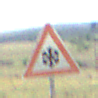
Verkehrszeichen: SchneeOderEisglaette
Umgebung: Outdoor, Nature
Tageszeit: Midday
Wetter: PartlyCloudy
Licht: Natural
Jahreszeit: Autumn
Kontrast: HighContrast